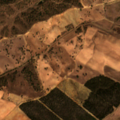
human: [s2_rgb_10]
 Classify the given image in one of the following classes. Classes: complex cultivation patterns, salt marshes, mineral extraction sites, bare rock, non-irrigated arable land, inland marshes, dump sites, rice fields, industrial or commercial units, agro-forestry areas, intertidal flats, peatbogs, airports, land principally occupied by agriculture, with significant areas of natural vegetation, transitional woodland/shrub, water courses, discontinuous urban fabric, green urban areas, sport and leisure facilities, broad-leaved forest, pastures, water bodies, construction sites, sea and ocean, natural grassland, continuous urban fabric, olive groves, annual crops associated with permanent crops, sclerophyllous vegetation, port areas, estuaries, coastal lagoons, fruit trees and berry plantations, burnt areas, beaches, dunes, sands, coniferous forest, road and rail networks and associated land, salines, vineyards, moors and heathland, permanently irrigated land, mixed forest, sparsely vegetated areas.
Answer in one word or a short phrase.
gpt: non-irrigated arable land, agro-forestry areas, broad-leaved forest, transitional woodland/shrub